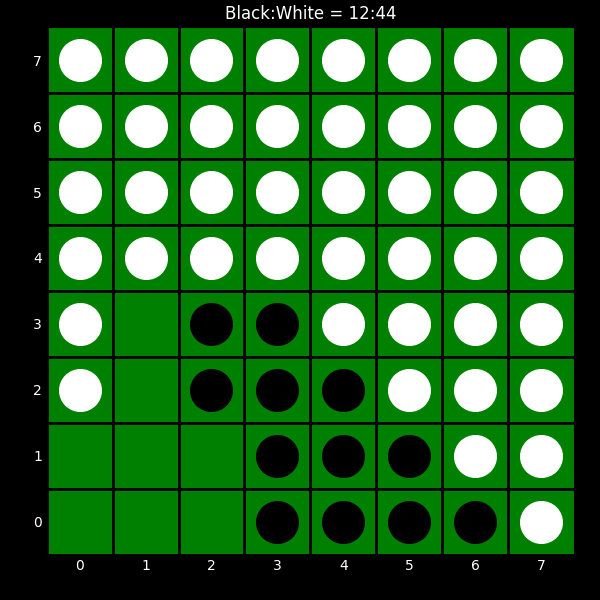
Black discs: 12
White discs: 44